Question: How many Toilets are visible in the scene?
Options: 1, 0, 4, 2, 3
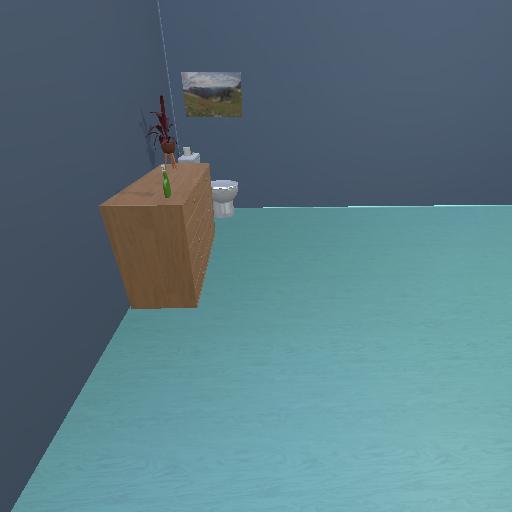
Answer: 1